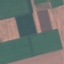
Land use / land cover: AnnualCrop